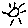
Label: sun